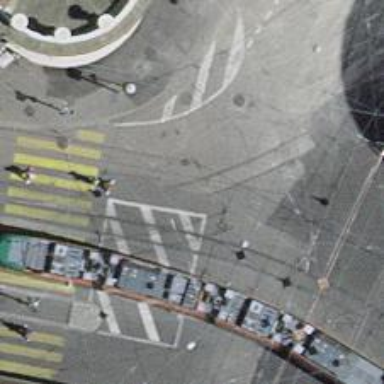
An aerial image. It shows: Tram level crossing on railway.